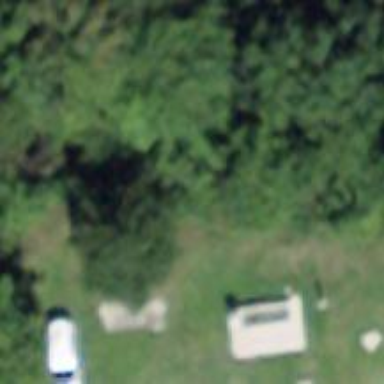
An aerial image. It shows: Wayside cross with historic significance.